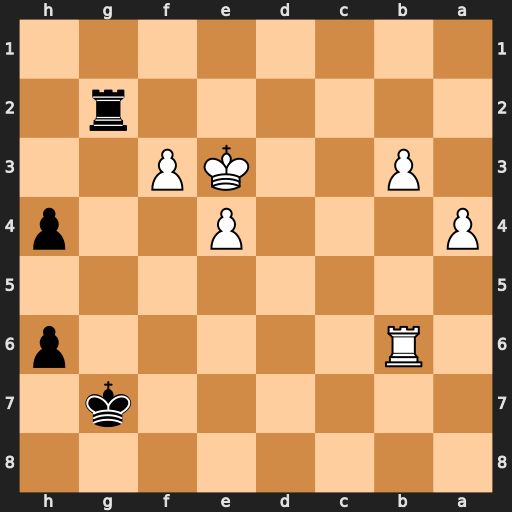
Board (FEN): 8/6k1/1R5p/8/P3P2p/1P2KP2/6r1/8
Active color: b
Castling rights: -
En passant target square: -
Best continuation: h3 Rb5 Kg6 Rc5 h2 Rc1 Rg1